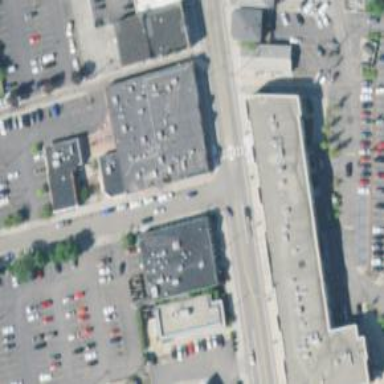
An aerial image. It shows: Retail area.